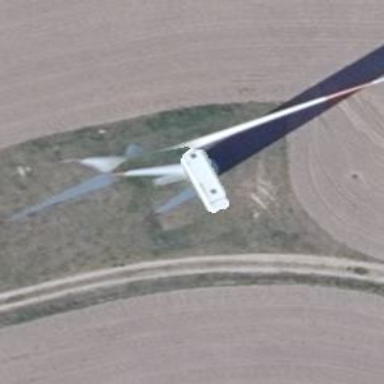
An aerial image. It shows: Wind generator powered by Vestas horizontal axis wind turbine.